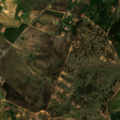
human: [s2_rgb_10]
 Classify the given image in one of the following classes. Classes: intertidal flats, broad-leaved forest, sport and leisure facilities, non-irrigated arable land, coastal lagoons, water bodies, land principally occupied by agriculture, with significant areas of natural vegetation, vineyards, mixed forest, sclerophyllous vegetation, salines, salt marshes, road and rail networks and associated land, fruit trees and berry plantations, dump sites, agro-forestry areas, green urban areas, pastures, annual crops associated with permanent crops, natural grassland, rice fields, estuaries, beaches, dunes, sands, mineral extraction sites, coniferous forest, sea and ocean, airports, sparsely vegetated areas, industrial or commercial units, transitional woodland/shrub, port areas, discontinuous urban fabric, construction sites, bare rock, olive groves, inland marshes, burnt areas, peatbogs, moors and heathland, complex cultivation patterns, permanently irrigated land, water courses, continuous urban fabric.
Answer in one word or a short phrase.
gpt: non-irrigated arable land, agro-forestry areas, transitional woodland/shrub